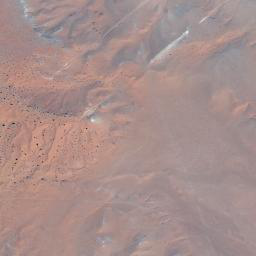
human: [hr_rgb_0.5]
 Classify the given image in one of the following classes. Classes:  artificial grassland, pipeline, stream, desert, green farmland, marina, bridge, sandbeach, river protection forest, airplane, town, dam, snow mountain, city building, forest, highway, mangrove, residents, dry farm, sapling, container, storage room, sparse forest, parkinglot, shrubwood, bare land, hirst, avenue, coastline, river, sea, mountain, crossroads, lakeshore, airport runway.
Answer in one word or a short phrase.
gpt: desert